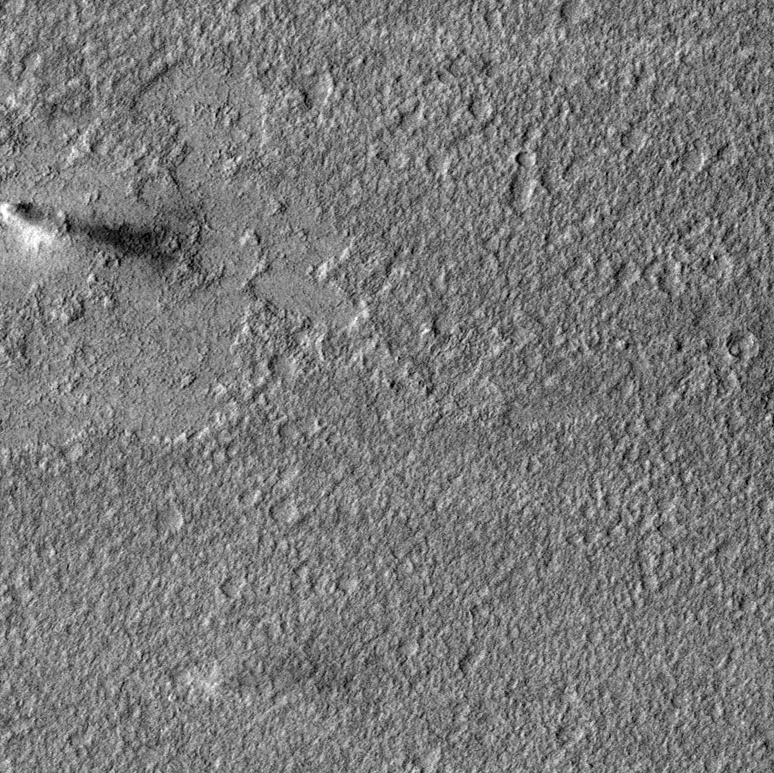
Label: dustdevil, dustdevil